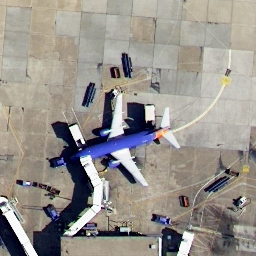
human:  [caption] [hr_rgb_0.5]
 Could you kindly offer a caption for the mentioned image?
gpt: There is an airplane with purple fuselage stopped at the airport .

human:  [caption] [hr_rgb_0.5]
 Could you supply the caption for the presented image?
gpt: There is an airplane stopped at the airport .

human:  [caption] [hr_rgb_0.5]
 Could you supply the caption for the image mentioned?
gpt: An airplane with purple fuselage is in the airport .

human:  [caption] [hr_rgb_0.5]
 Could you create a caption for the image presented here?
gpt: An airplane is in the airport .

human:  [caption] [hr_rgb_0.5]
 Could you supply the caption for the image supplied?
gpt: An airplane with purple fuselage is in the airport .